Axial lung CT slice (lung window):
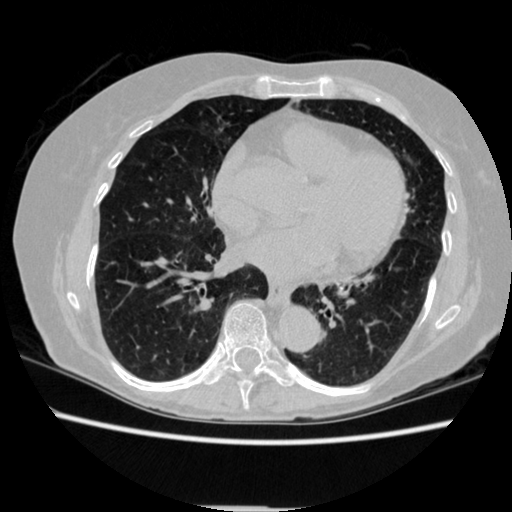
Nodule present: no